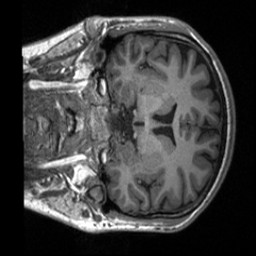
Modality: T1w
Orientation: coronal
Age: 21
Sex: female
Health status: healthy
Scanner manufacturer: siemens
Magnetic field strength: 3 T
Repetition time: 2 s
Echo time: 0.00232 s